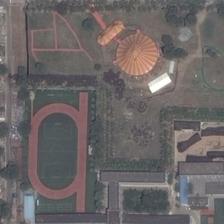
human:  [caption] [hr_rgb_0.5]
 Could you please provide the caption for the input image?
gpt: several buildings and some green trees are around a playground .

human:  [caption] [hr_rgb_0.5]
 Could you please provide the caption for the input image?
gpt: a playground is semisurrounded by several buildings .

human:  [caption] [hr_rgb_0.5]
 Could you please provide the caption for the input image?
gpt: a playground is next to a large open space .

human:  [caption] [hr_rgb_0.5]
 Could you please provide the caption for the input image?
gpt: this irregular place consists of several buildings, a football field, two basketball courts and a pavilion, connected by some paths .

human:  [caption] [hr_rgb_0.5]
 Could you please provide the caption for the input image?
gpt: a playground is semisurrounded by several buildings .